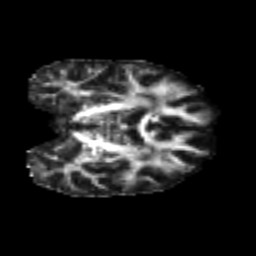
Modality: FA
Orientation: coronal
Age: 26
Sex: female
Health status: healthy
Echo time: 0.074 s